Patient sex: M
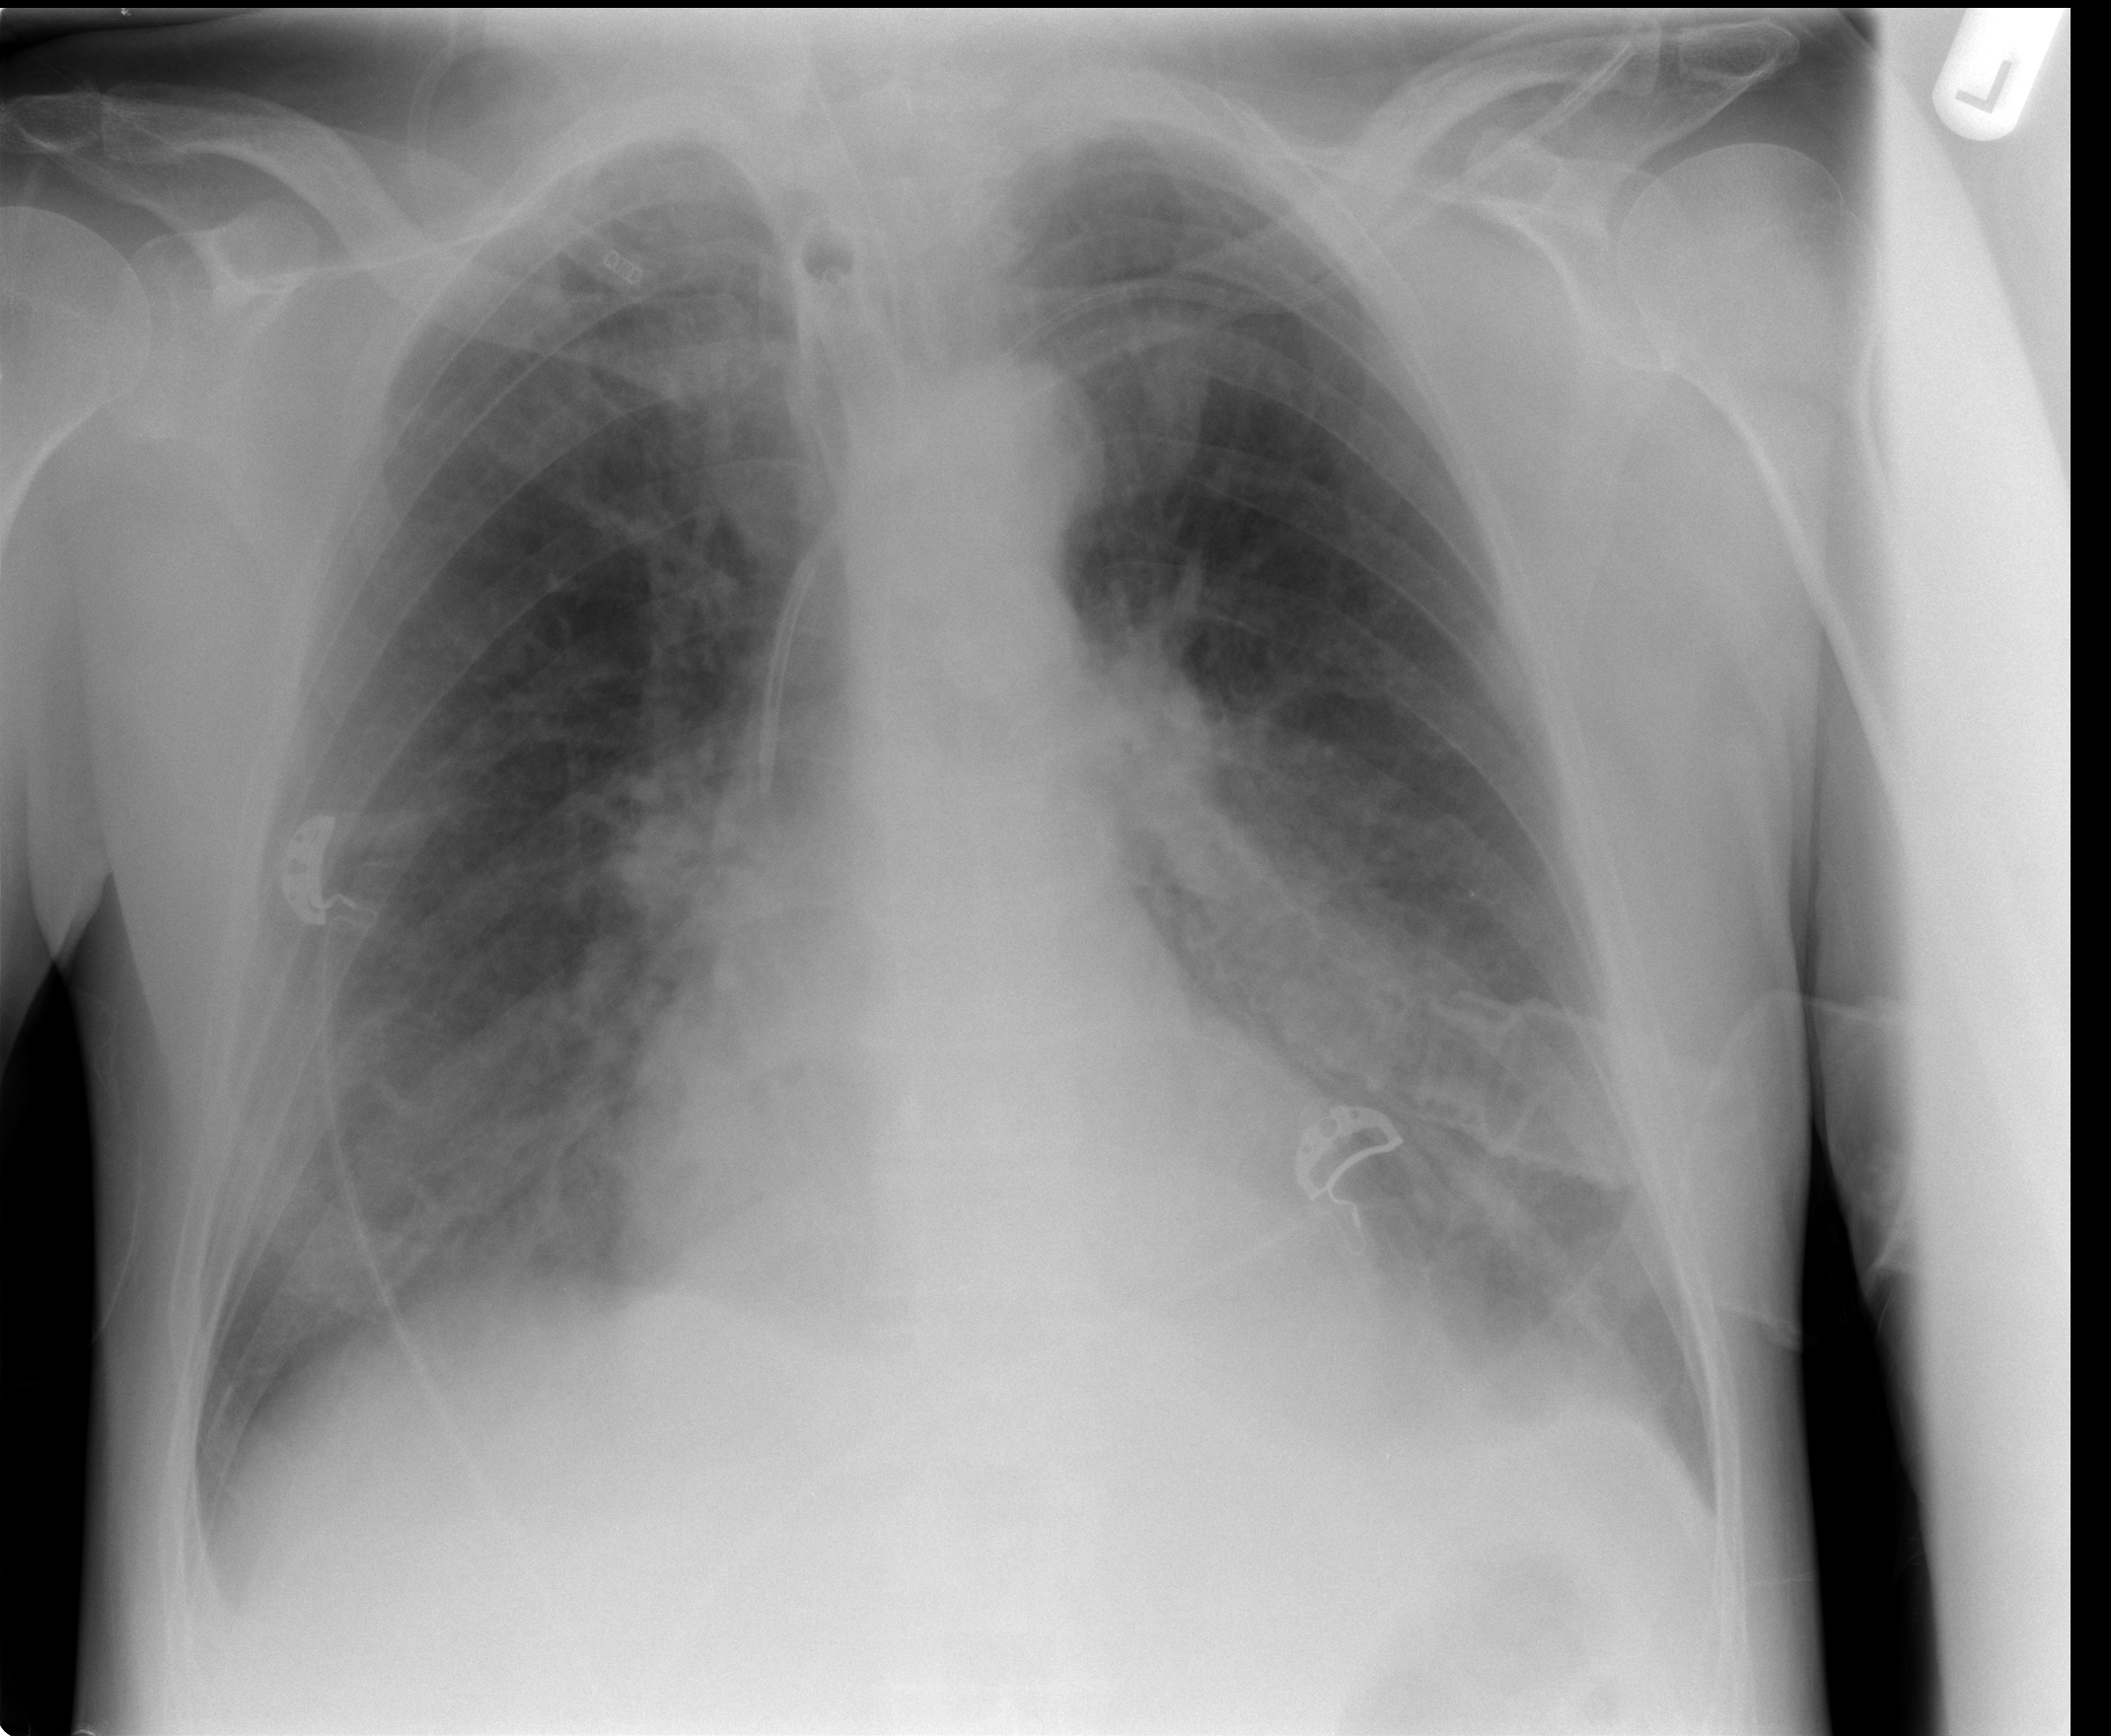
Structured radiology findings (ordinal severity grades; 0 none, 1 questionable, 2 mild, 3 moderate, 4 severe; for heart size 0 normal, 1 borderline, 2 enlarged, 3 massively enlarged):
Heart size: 1
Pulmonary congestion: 2
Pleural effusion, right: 1
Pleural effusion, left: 2
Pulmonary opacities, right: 0
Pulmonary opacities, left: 0
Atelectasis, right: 0
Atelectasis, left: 2